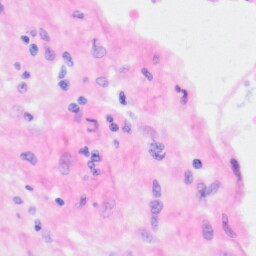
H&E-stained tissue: Kidney